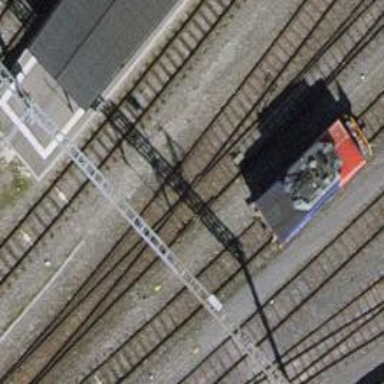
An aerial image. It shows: Railway switch.